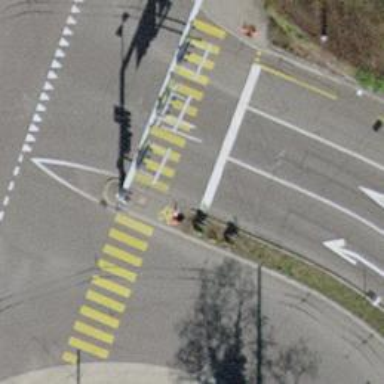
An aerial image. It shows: Traffic calming island.